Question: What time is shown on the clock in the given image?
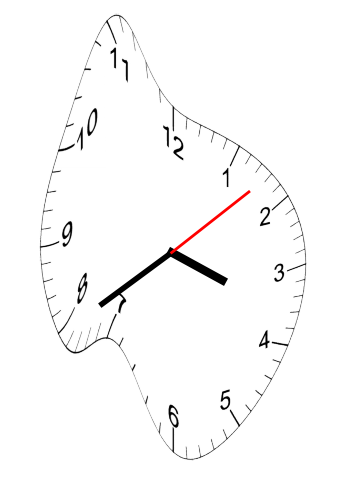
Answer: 03:39:08